Question: I'm using IntelliJ IDEA 9 Community Edition for Java project. On "Create New Class" dialog you can see some strange UI element (highlighted in red).

What is the purpose of this element?
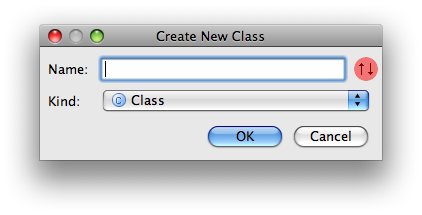
Answer: It's an indicator to tell the user that he can use the keyboard arrows to change the kind of class.
---
- <URL>